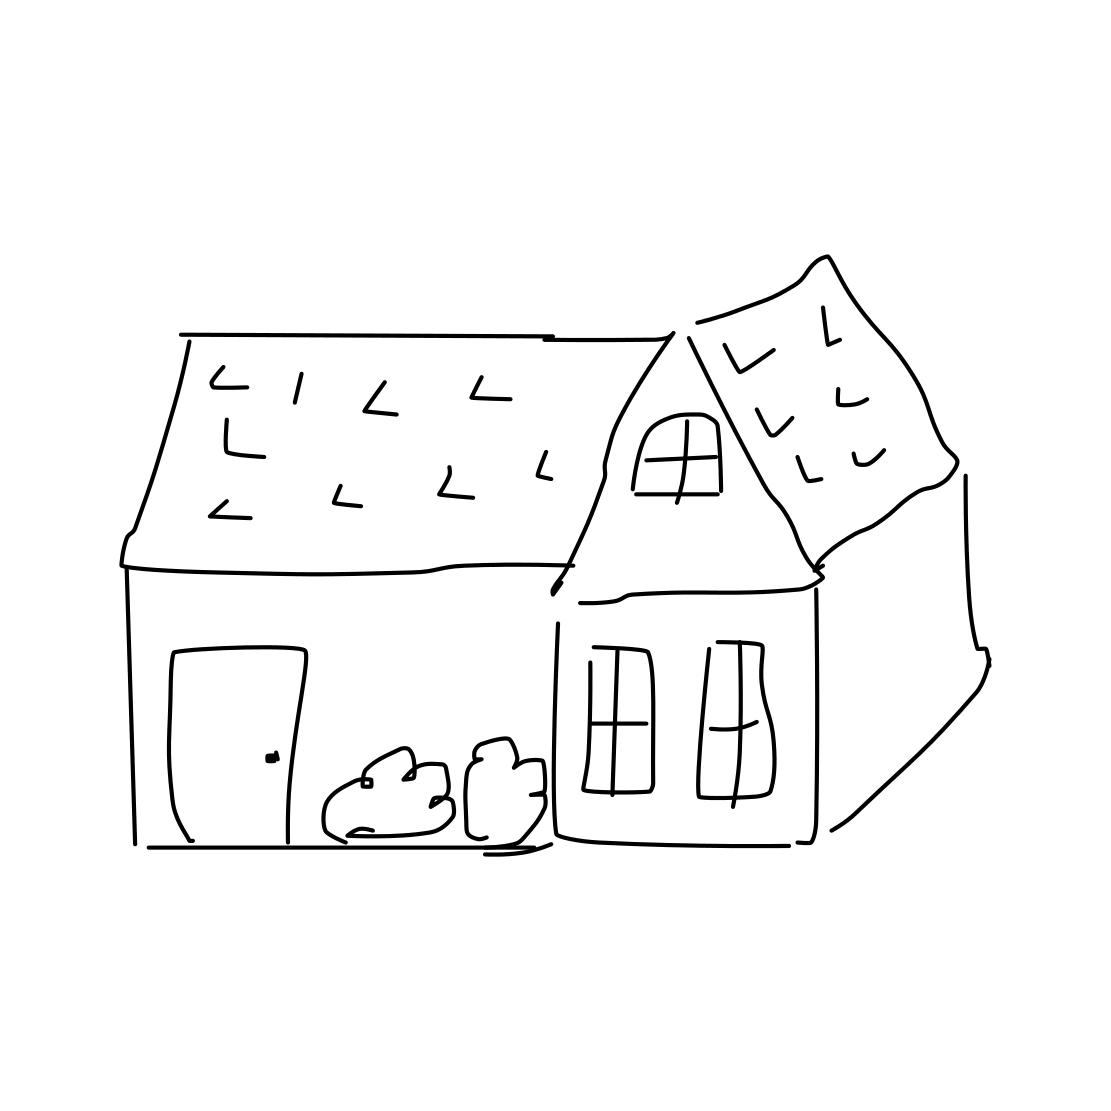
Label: house